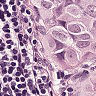
Metastatic tissue present: yes